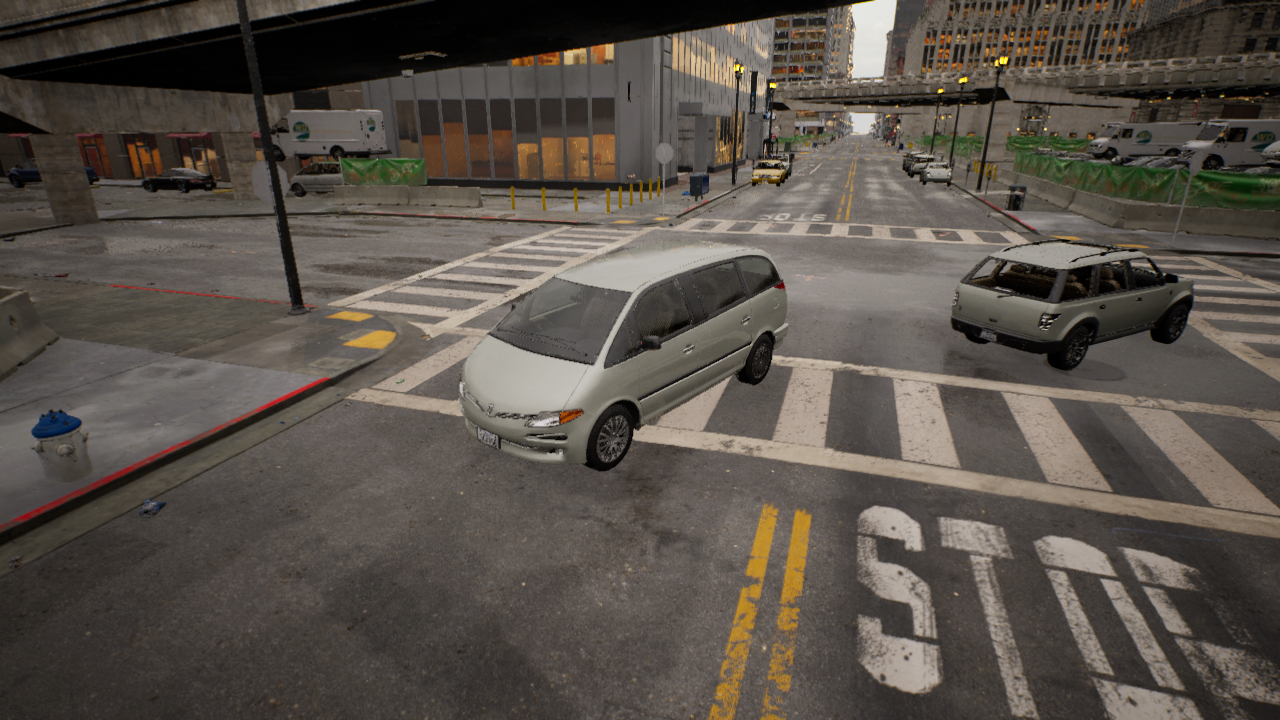
Venue: intersection
Lighting: golden hour
Vehicle rig: minivan